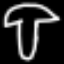
Label: mushroom